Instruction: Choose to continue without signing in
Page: checkout
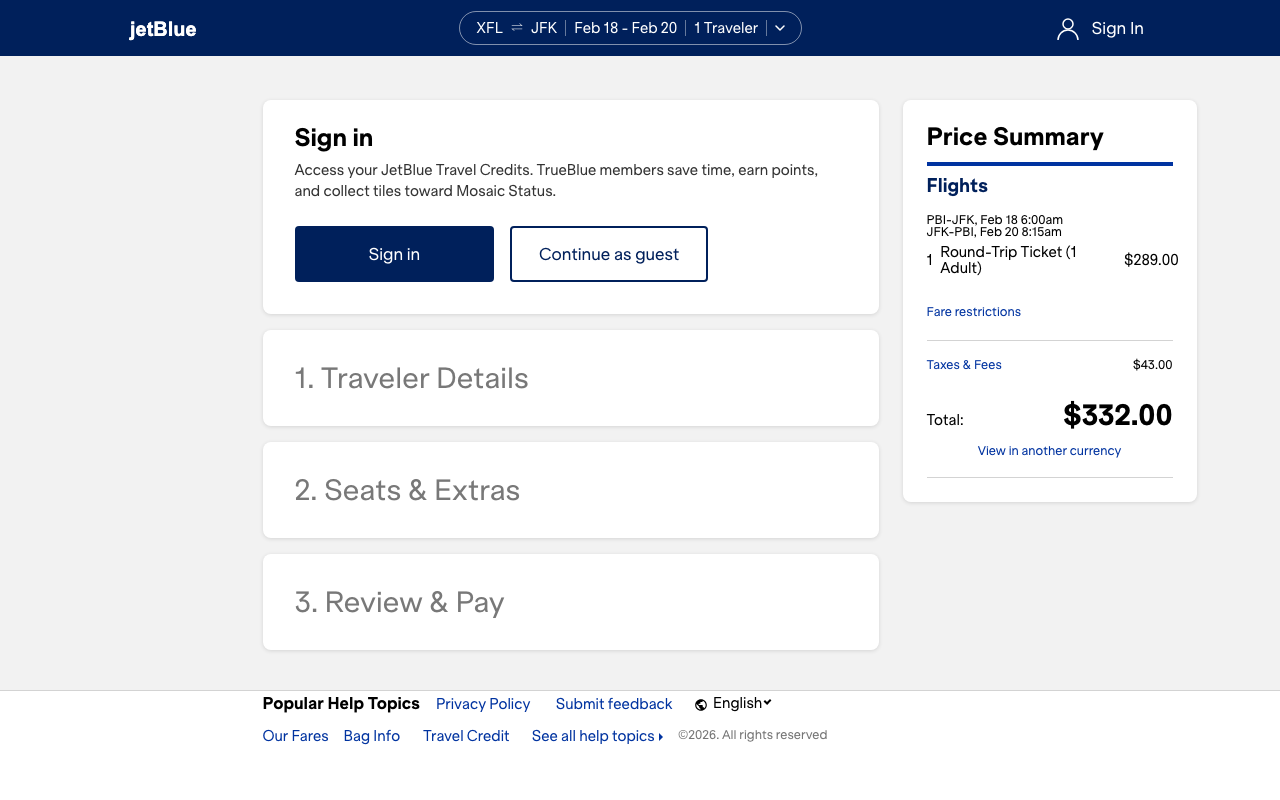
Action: click